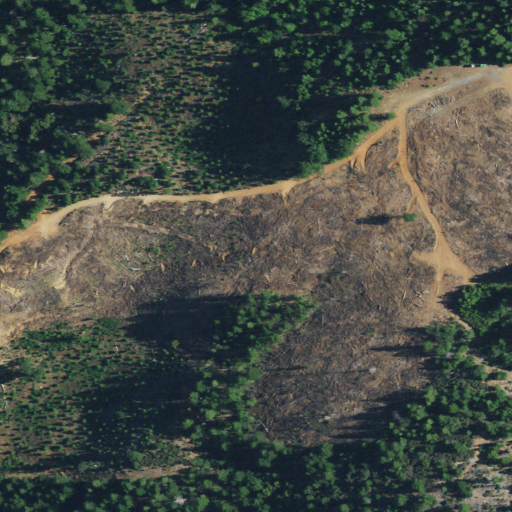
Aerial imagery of plain(s) in California named Quartz Flat containing evergreen forest, grassland, and shrub